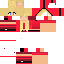
A female human skin with pale skin, wearing blonde long hair dressed in a red tshirt and red pants, featuring a closed mouth.